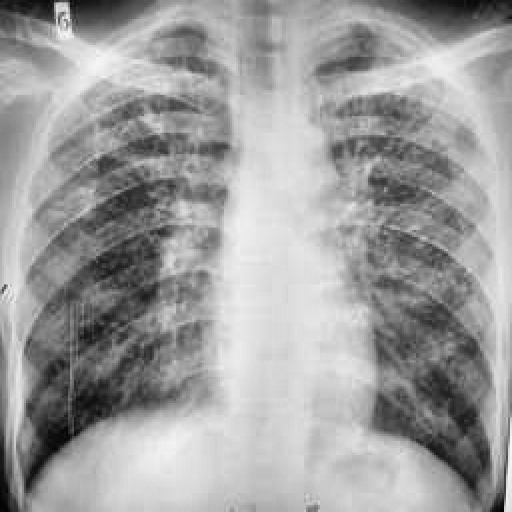
Finding: TUBERCULOSIS